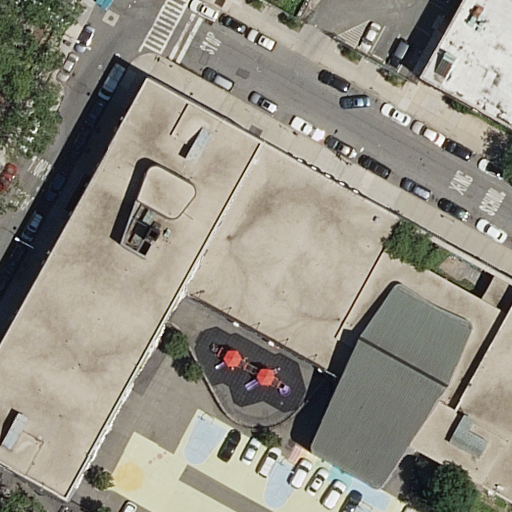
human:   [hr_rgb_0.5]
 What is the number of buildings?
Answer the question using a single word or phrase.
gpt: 2

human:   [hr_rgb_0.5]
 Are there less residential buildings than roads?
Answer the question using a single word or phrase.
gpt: yes

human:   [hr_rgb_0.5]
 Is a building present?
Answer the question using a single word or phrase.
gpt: yes

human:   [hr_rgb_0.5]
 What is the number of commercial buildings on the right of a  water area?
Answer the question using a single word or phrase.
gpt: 0

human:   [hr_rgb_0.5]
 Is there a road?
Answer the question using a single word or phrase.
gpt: yes

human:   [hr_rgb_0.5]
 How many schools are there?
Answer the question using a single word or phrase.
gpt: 1

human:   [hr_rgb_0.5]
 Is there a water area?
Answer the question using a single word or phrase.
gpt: no

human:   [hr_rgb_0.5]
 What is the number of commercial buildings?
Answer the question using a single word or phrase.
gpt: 0

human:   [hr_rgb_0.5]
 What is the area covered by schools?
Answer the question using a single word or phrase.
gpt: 115m2

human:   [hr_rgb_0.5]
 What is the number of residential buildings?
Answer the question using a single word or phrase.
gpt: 1

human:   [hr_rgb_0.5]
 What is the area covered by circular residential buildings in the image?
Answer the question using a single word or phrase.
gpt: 0m2

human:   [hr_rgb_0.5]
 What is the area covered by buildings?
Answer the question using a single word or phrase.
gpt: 136m2

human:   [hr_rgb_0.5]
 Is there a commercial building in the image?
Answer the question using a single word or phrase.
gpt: no

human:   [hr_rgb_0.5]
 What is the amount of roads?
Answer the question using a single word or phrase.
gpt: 4

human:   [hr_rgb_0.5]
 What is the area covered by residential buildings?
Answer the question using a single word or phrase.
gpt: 20m2

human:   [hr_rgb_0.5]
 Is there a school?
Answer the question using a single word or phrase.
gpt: yes

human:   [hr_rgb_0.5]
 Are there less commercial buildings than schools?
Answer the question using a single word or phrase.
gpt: yes

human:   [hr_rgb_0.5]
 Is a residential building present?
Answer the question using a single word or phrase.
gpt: yes

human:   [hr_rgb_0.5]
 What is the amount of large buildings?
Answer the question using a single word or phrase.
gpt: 0

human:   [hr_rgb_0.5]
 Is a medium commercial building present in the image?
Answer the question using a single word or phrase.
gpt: no

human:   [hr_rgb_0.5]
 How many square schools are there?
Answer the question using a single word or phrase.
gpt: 0

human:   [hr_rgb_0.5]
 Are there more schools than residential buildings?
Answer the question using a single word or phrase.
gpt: no

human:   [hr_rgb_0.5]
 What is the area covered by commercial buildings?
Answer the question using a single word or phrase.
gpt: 0m2

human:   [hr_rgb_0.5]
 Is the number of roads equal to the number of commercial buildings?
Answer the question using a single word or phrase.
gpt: no

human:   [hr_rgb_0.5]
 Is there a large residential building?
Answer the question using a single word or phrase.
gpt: no

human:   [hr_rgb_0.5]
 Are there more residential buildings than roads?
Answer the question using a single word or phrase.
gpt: no

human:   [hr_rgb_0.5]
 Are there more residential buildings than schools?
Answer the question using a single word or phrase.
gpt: no

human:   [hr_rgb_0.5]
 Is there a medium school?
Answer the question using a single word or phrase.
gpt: yes

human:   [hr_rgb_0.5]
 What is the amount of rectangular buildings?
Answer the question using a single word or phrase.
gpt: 2

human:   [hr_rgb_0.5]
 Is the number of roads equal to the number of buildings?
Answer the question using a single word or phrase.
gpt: no

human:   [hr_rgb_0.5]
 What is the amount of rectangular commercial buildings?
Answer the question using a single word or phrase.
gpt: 0

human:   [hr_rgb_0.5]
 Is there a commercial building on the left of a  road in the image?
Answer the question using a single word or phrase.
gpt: no

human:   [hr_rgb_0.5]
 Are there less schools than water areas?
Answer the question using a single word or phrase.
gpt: no

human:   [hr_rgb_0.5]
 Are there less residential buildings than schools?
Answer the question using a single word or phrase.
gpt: no

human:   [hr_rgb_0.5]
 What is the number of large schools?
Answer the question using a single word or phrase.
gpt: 0

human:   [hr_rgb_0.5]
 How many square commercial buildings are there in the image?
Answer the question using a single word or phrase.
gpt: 0

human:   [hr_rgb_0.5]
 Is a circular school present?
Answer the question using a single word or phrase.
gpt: no

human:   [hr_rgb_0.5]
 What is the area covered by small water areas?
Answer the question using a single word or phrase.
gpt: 0m2

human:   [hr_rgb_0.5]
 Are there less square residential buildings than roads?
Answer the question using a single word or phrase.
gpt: yes

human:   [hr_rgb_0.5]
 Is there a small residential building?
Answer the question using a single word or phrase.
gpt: yes

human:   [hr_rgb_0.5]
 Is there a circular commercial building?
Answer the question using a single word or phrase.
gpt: no

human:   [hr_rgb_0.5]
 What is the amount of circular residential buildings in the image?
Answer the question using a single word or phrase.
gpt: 0

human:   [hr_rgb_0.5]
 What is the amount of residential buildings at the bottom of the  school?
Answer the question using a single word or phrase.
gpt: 0

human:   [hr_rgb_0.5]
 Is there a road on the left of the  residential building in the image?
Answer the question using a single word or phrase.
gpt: yes

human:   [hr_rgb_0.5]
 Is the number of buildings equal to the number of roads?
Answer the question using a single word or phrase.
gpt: no

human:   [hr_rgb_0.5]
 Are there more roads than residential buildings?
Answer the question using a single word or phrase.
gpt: yes

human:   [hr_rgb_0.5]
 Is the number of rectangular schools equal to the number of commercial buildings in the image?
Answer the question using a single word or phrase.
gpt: no

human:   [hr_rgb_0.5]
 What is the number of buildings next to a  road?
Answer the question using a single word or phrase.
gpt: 2

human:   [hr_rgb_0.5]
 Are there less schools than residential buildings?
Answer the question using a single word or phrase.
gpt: no

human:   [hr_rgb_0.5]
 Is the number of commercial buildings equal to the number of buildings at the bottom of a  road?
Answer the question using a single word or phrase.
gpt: no

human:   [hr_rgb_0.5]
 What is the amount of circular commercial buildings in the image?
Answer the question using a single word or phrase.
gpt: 0

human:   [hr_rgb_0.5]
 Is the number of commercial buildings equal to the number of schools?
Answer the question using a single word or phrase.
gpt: no

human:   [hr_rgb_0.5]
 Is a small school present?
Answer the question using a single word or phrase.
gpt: no

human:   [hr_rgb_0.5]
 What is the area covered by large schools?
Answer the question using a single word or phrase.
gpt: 0m2

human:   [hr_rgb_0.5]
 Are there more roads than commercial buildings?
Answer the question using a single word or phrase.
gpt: yes

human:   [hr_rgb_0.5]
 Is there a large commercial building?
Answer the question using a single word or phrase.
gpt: no

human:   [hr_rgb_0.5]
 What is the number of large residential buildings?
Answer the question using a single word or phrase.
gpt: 0

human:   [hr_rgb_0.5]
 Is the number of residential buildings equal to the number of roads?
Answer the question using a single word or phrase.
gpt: no

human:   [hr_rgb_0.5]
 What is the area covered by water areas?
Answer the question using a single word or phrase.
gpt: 0m2

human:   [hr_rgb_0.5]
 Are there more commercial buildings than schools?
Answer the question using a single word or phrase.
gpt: no

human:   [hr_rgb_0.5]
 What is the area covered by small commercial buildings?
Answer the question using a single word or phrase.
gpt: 0m2

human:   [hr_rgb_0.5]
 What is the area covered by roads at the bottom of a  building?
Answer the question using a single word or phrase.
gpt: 0m2

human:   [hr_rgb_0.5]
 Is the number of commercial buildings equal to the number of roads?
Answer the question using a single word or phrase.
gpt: no

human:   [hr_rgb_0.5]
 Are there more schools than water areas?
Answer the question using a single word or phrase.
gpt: yes